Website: apple
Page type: customer-info-address
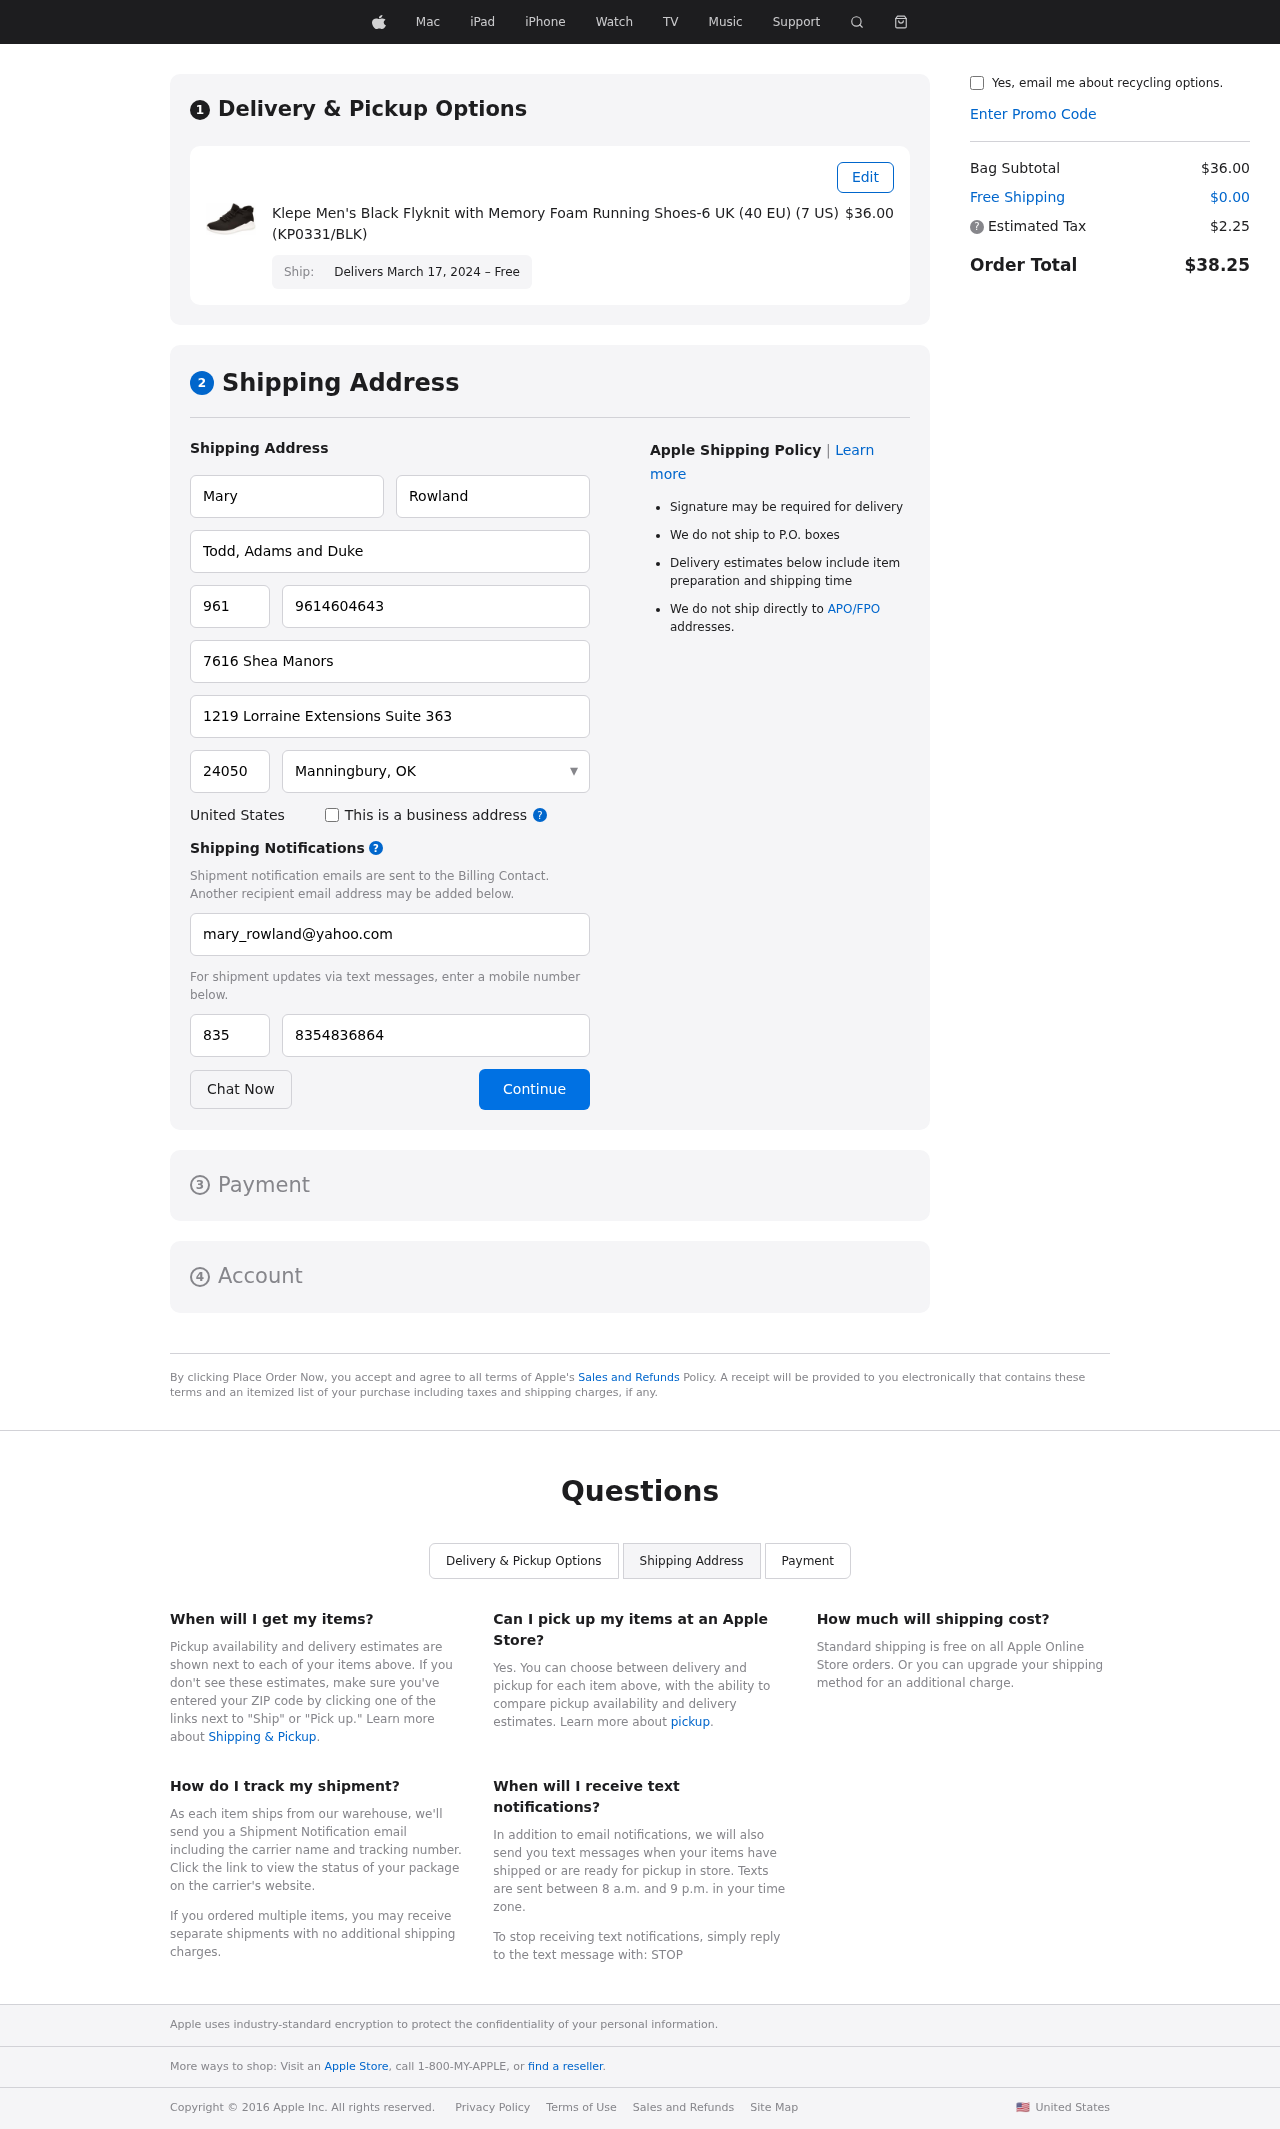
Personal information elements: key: PII_CITY_STATE
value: Manningbury, OK
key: PII_COMPANY
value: Todd, Adams and Duke
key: PII_COUNTRY
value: United States
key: PII_EMAIL
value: mary_rowland@yahoo.com
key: PII_FIRSTNAME
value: Mary
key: PII_LASTNAME
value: Rowland
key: PII_PHONE
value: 9614604643
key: PII_PHONE_ALT
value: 8354836864
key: PII_PHONE_ALT_AREA
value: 835
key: PII_PHONE_AREA
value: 961
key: PII_POSTCODE
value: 24050
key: PII_STREET
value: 7616 Shea Manors
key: PII_STREET2
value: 1219 Lorraine Extensions Suite 363
Product elements: key: PRODUCT1_NAME
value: Klepe Men's Black Flyknit with Memory Foam Running Shoes-6 UK (40 EU) (7 US) (KP0331/BLK)
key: PRODUCT1_PRICE
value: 36
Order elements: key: ORDER_DELIVERY_DATE
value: Delivers March 17, 2024 – Free
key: ORDER_SUBTOTAL
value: $36.00
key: ORDER_SHIPPING_COST
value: $0.00
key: ORDER_TAX
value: $2.25
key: ORDER_TOTAL
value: $38.25